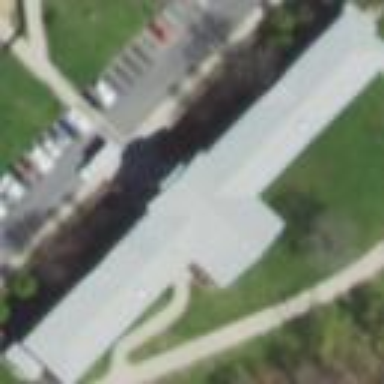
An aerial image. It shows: College building.